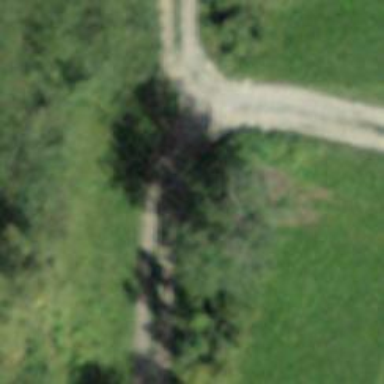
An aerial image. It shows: Track road with grade4 tracktype.